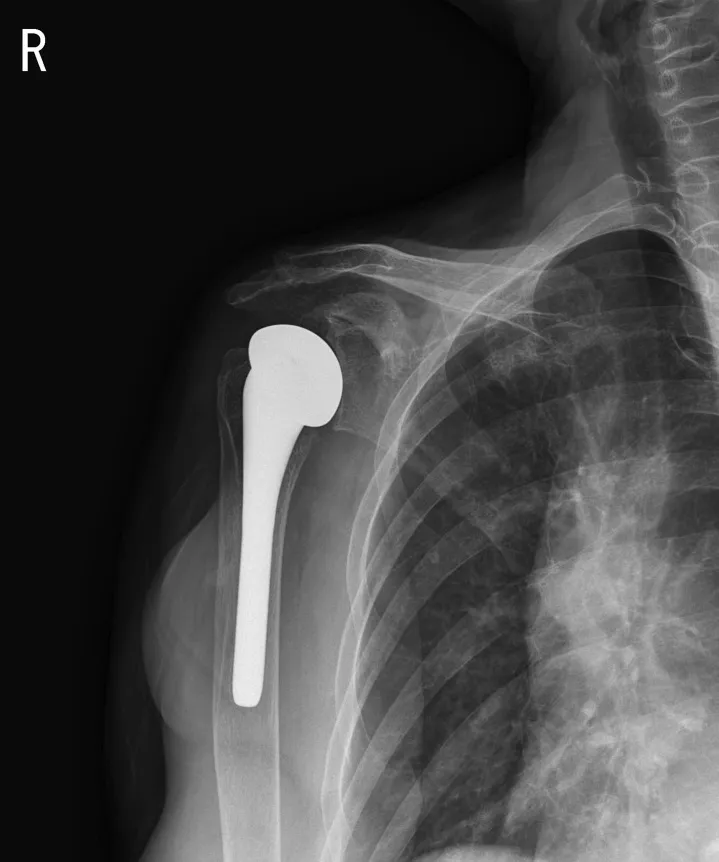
7-months postoperative follow-up plain AP view.
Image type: radiology (x_ray)